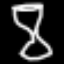
Label: hourglass